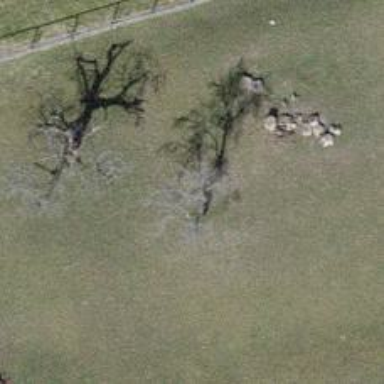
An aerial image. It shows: Single tag "natural: tree."